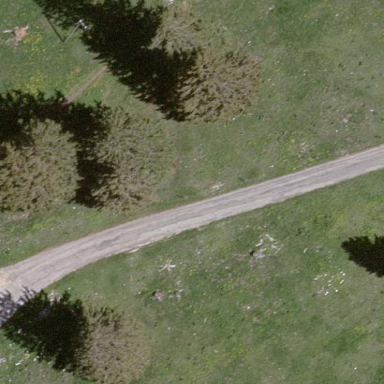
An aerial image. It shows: Forest area.